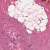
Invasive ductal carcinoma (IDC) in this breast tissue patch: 0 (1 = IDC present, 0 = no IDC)